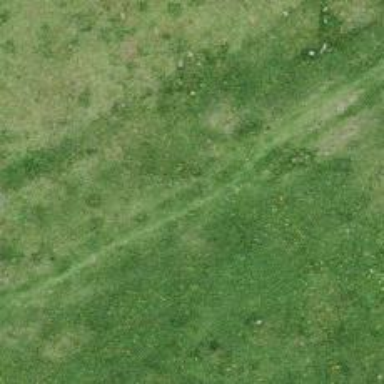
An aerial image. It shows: Grassy path.